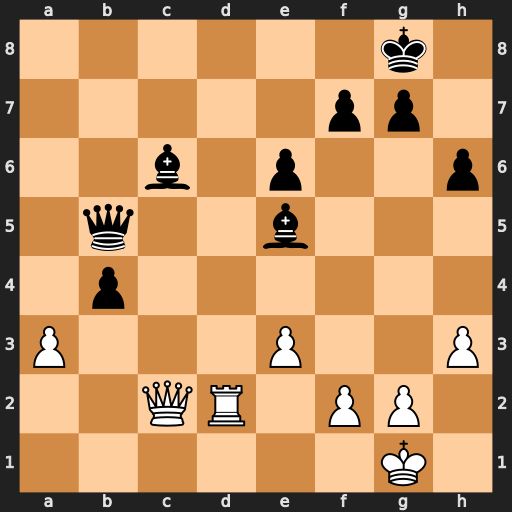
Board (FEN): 6k1/5pp1/2b1p2p/1q2b3/1p6/P3P2P/2QR1PP1/6K1
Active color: w
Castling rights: -
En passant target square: -
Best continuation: Rd8+ Be8 a4 Qd7 Rxd7